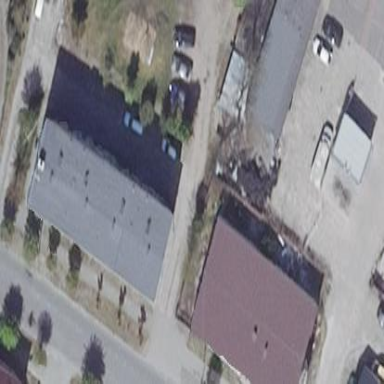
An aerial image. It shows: Service building.